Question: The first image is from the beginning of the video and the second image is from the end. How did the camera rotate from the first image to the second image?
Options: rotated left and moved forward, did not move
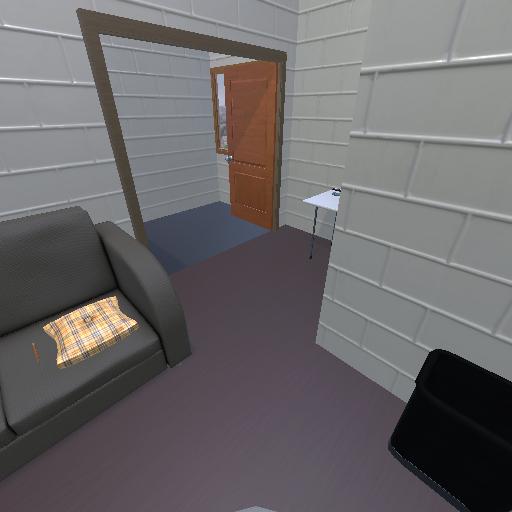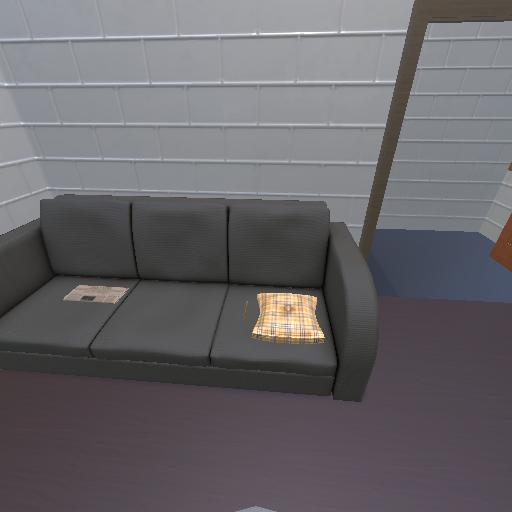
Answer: rotated left and moved forward